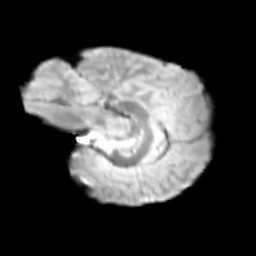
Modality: T2w
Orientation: sagittal
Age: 11
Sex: male
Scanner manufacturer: siemens
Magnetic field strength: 3 T
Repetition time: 3.8 s
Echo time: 0.07 s